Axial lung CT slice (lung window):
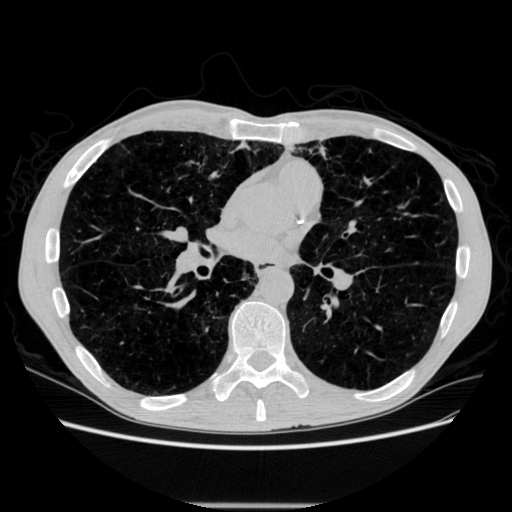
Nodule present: no